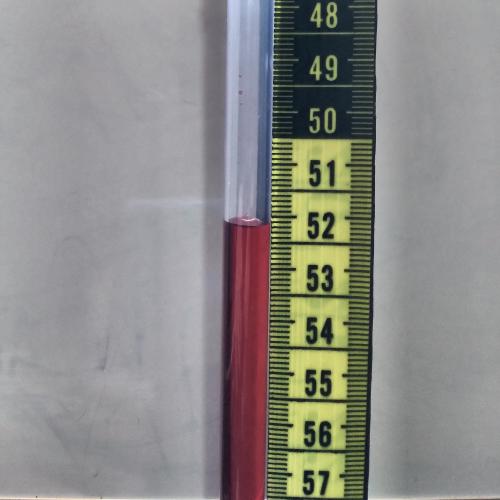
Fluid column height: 52.1 cm